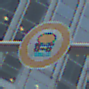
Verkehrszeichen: VerbotFahrzeugeWassergefaehrdenderLadung
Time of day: MorningAfternoon
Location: Outdoor (Urban)
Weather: PartlyCloudy
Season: NotSpecified
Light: Natural